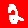
Digit: 2